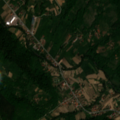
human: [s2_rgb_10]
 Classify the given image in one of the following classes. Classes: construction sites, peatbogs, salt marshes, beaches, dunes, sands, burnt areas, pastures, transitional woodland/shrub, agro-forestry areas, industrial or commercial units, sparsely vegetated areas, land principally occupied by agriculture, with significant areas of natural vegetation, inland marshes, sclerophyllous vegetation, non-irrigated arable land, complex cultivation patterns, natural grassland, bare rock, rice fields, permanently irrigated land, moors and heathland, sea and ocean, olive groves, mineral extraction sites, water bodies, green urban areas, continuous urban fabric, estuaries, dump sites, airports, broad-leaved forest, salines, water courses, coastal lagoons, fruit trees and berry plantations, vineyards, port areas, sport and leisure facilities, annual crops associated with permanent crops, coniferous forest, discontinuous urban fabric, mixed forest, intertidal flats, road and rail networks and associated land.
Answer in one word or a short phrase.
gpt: complex cultivation patterns, land principally occupied by agriculture, with significant areas of natural vegetation, broad-leaved forest